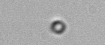
Label: nanoplankton_mix